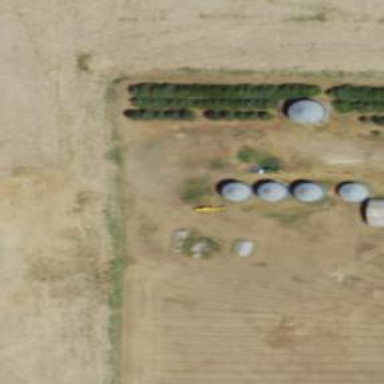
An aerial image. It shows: Silo.